Question: Designed Label

I want to design the label as shown in the image in a single label.
Can anyone help me?
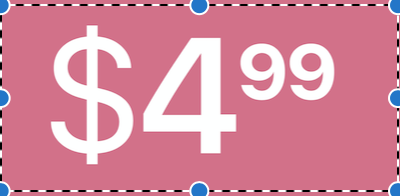
Answer: In Swift 3.0
'''
let fnt = UIFont(name: "Helvetica", size: 50)
let attributedString = NSMutableAttributedString(string: "$499", attributes: [NSFontAttributeName: fnt?.withSize(50) as Any])
attributedString.setAttributes([NSFontAttributeName: fnt?.withSize(20) as Any, NSBaselineOffsetAttributeName: 20], range: NSRange(location: 2, length: 2))
label.attributedText = attributedString
'''